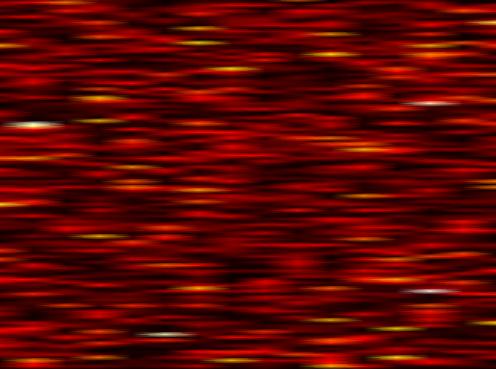
Label: FOFDM